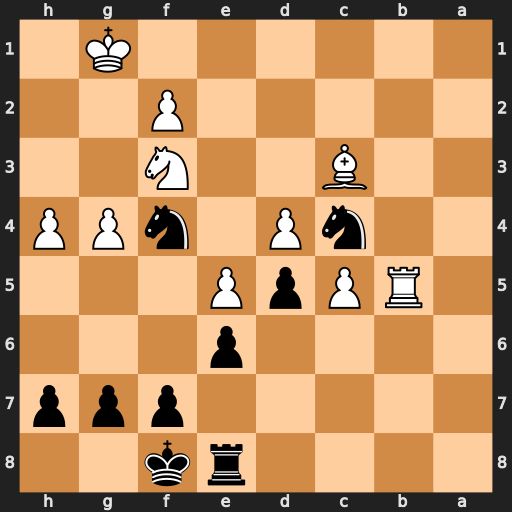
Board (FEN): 4rk2/5ppp/4p3/1RPpP3/2nP1nPP/2B2N2/5P2/6K1
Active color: b
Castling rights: -
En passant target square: -
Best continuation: Ne2+ Kf1 Nxc3